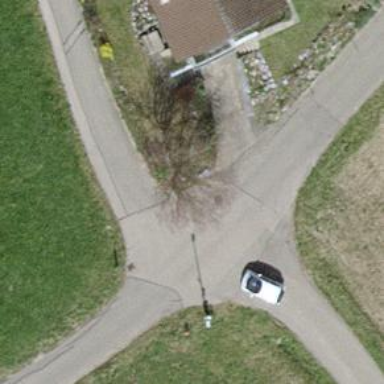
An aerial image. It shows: Urban tree adds touch of nature to the surroundings.